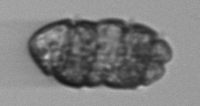
Label: Margalefidinium